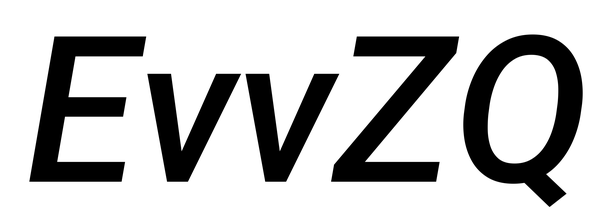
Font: Roboto-Italic_Medium_Italic